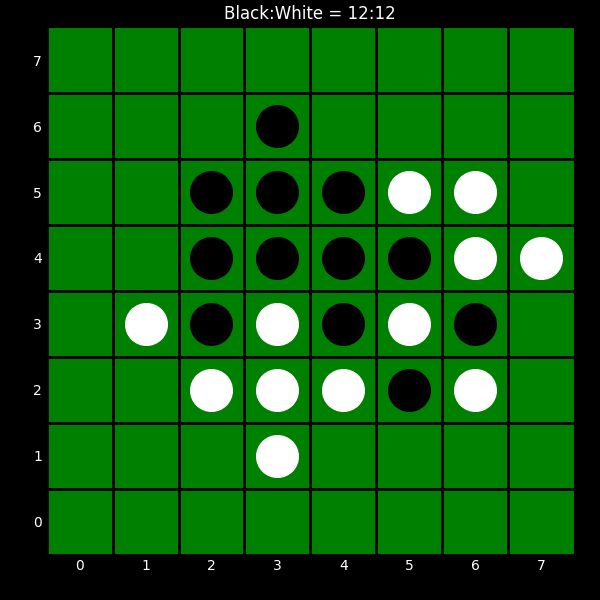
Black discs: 12
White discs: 12